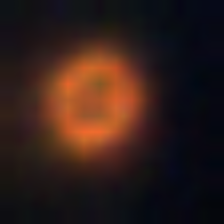
Taxon: NanoPlankton
Group: Other